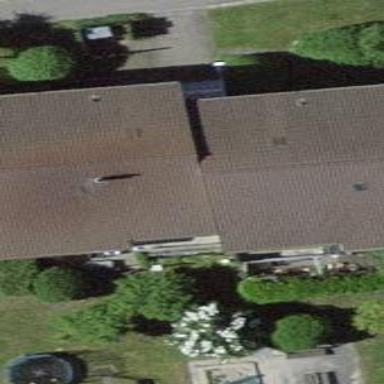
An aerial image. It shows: Residential building with gabled roof.